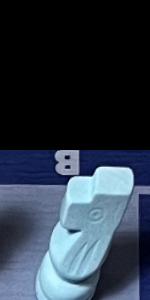
Label: Knight_White